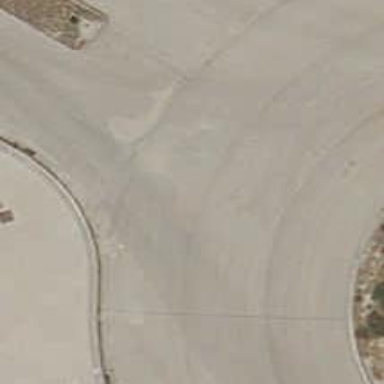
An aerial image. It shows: Road with "give way" sign.